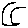
Label: moon